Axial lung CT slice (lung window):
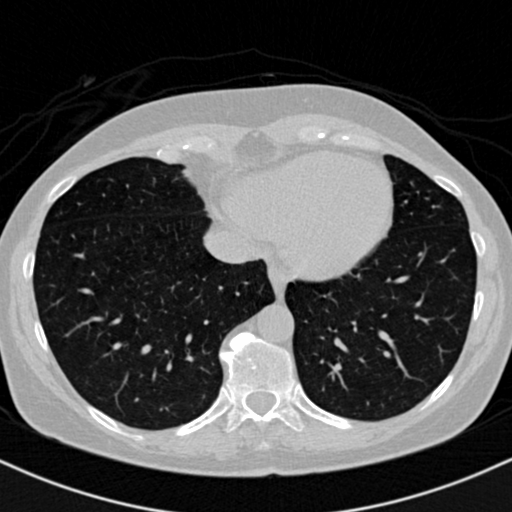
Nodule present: no